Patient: sex M, age 64
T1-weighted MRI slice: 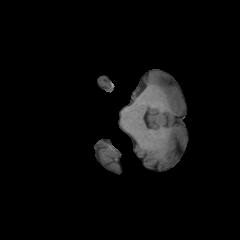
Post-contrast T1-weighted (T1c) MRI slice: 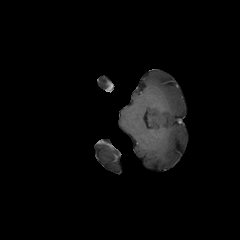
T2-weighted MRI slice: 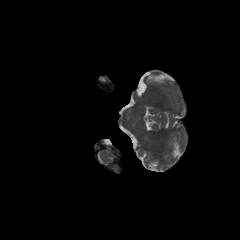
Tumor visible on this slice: no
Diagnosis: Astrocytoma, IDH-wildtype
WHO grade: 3